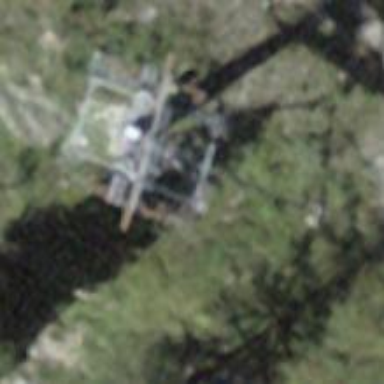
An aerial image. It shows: Pylon used for aerialway.